Chest X-ray. View position: PA
Patient age: 43
Patient sex: F
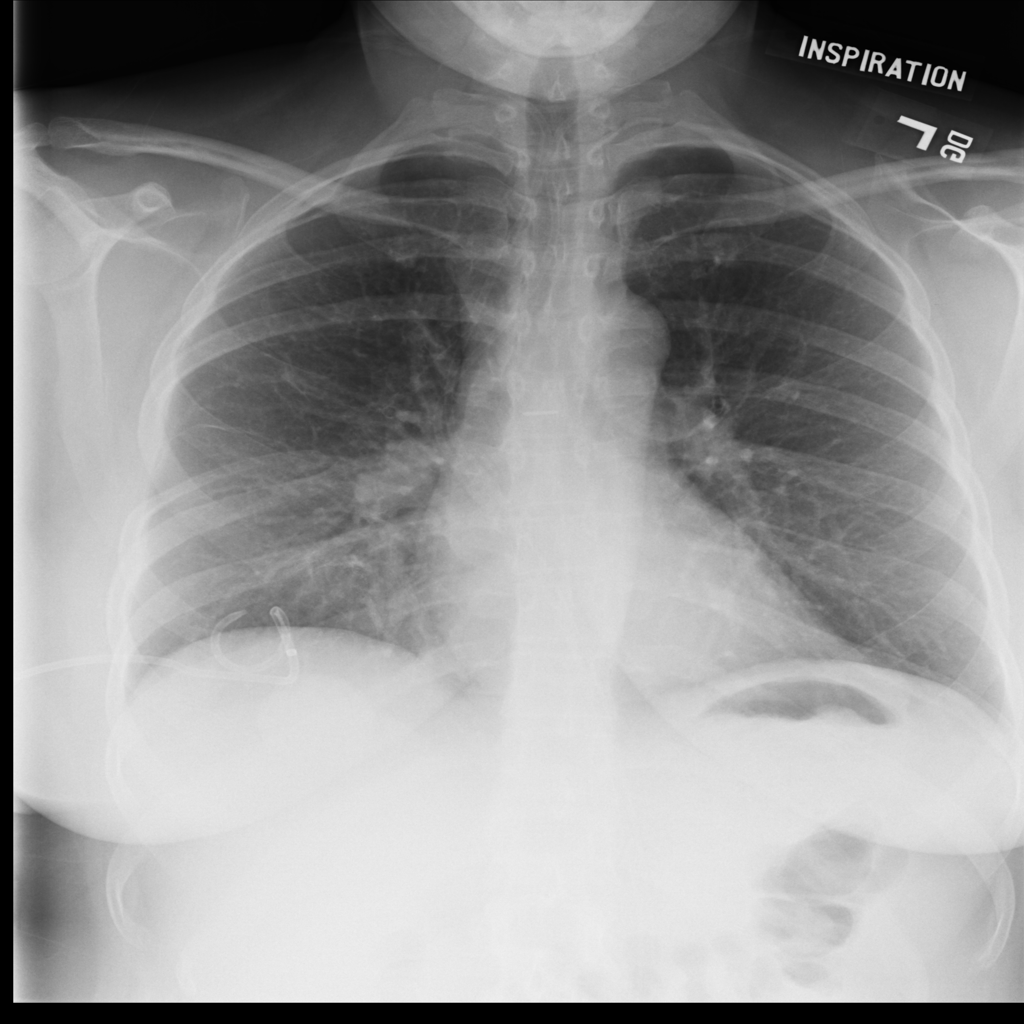
Finding: Pneumothorax